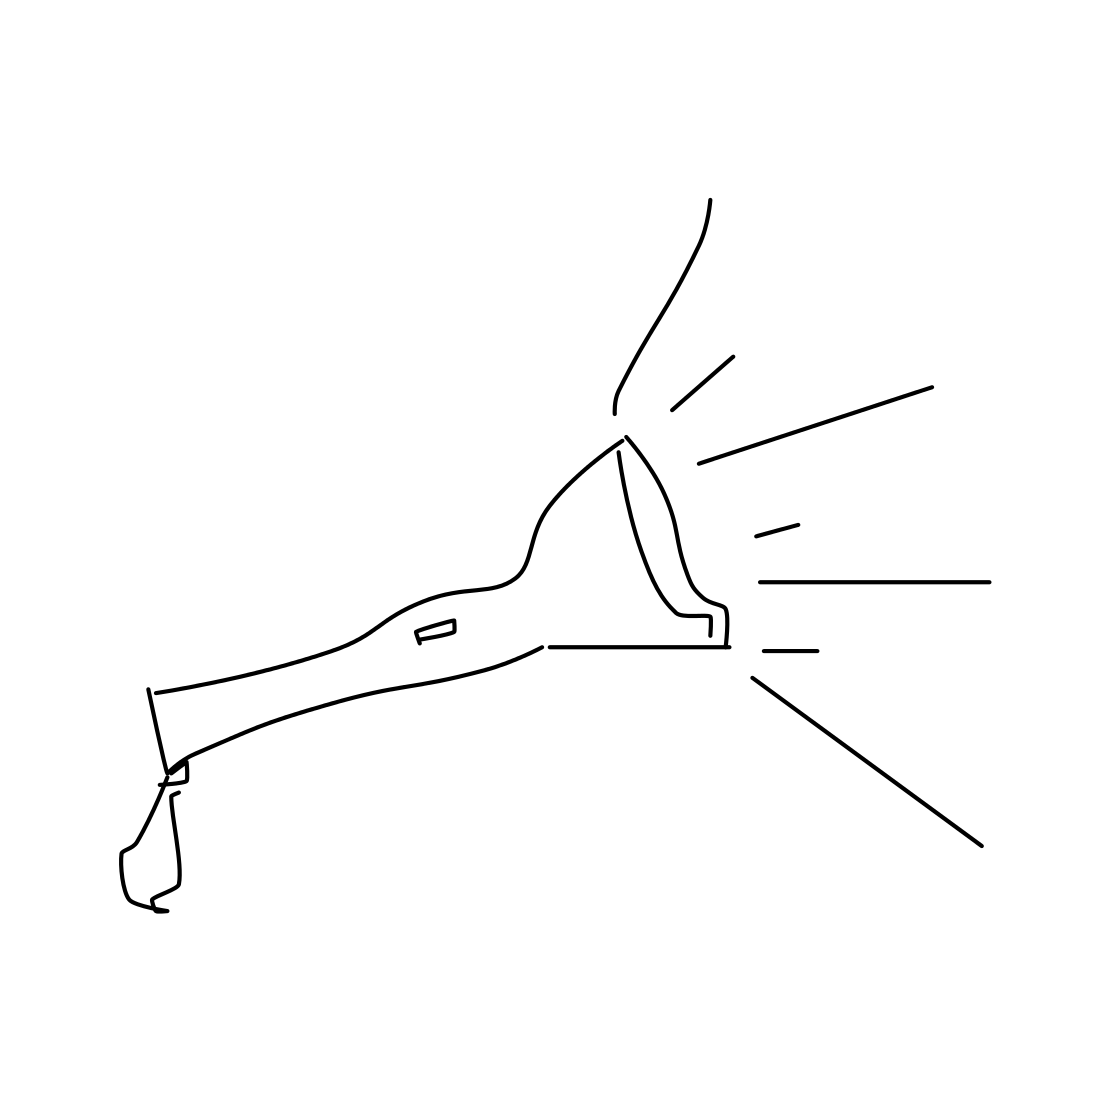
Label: flashlight